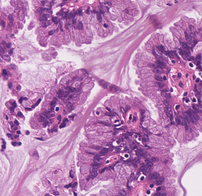
Tumor epithelial tissue: yes
Tumor-associated stroma tissue: yes
Normal tissue: no